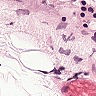
Metastatic tissue present: no